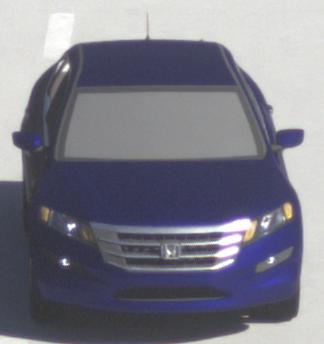
Make: Honda
Model: Crosstour
Detailed model: -
Model produced from: 2009
Model produced until: 2012
Doors: 4
Color: blue
Road condition: dry road
Daytime: morning or afternoon
Contrast: high contrast